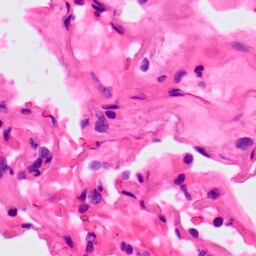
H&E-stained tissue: Lung